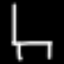
Label: chair